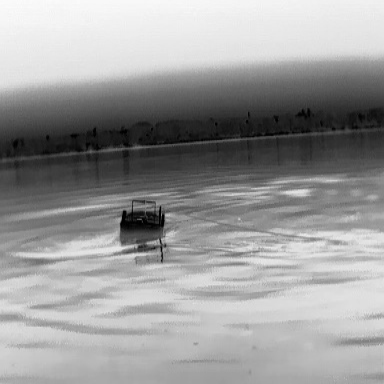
There is a canoe in the infrared image.